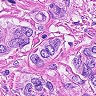
Metastatic tissue present: yes